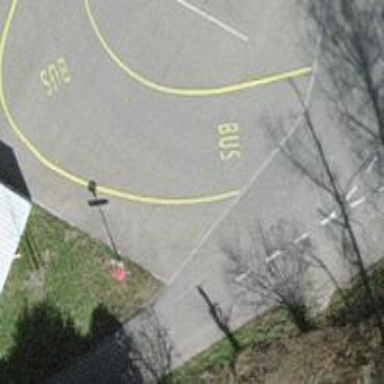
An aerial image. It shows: Public transport stop position.